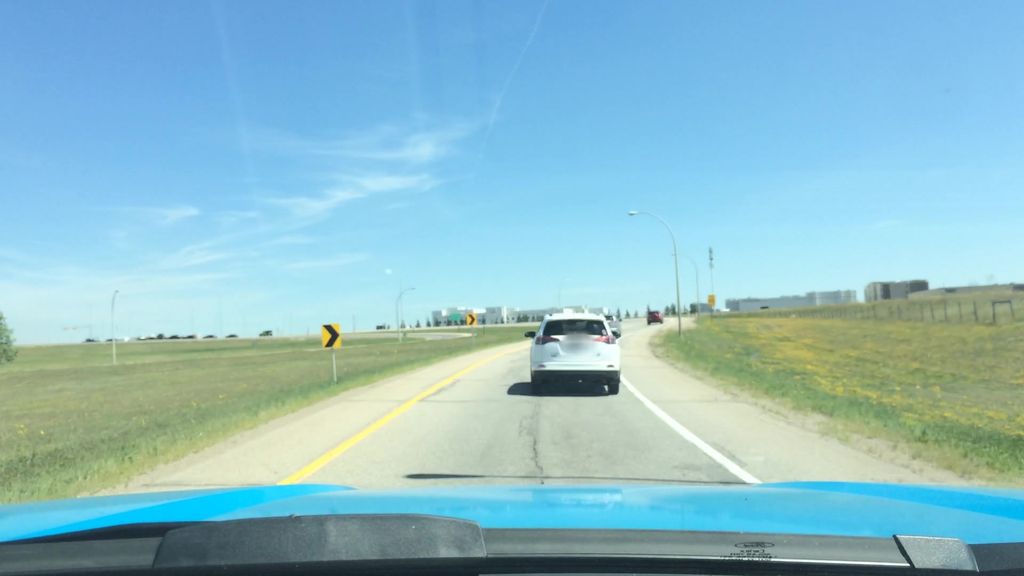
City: calgary